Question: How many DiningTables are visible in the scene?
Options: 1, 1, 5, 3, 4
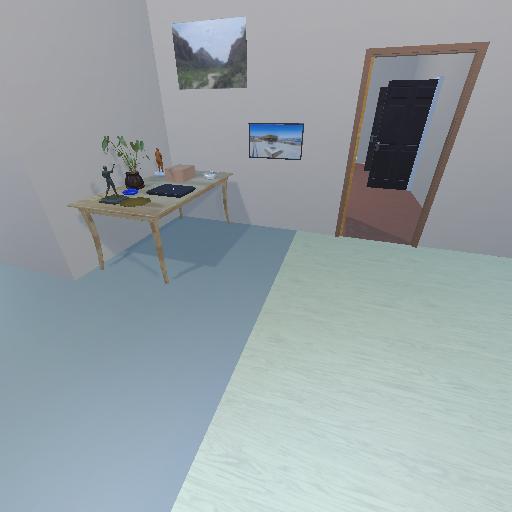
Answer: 1